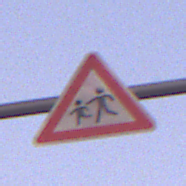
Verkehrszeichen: KinderRechts
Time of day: SunriseSunset
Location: Outdoor (Nature)
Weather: PartlyCloudy
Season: NotSpecified
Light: Natural